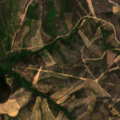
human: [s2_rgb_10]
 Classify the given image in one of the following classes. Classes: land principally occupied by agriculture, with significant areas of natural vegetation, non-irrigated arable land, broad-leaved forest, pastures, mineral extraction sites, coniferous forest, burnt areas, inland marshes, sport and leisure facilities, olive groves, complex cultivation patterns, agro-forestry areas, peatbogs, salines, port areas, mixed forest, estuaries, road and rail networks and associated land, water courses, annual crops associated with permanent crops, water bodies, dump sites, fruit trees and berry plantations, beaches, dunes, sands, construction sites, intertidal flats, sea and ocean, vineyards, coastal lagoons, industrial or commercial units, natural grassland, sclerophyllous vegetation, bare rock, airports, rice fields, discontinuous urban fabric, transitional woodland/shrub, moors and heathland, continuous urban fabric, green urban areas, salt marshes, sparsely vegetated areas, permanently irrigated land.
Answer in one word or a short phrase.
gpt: complex cultivation patterns, transitional woodland/shrub